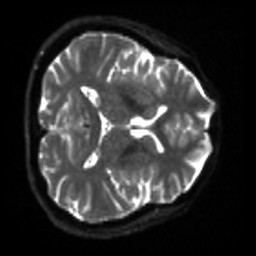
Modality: sbref
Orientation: axial
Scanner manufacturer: siemens
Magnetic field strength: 3 T
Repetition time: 4 s
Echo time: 0.0594 s